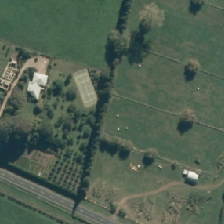
Land cover: shortrotation_cropland